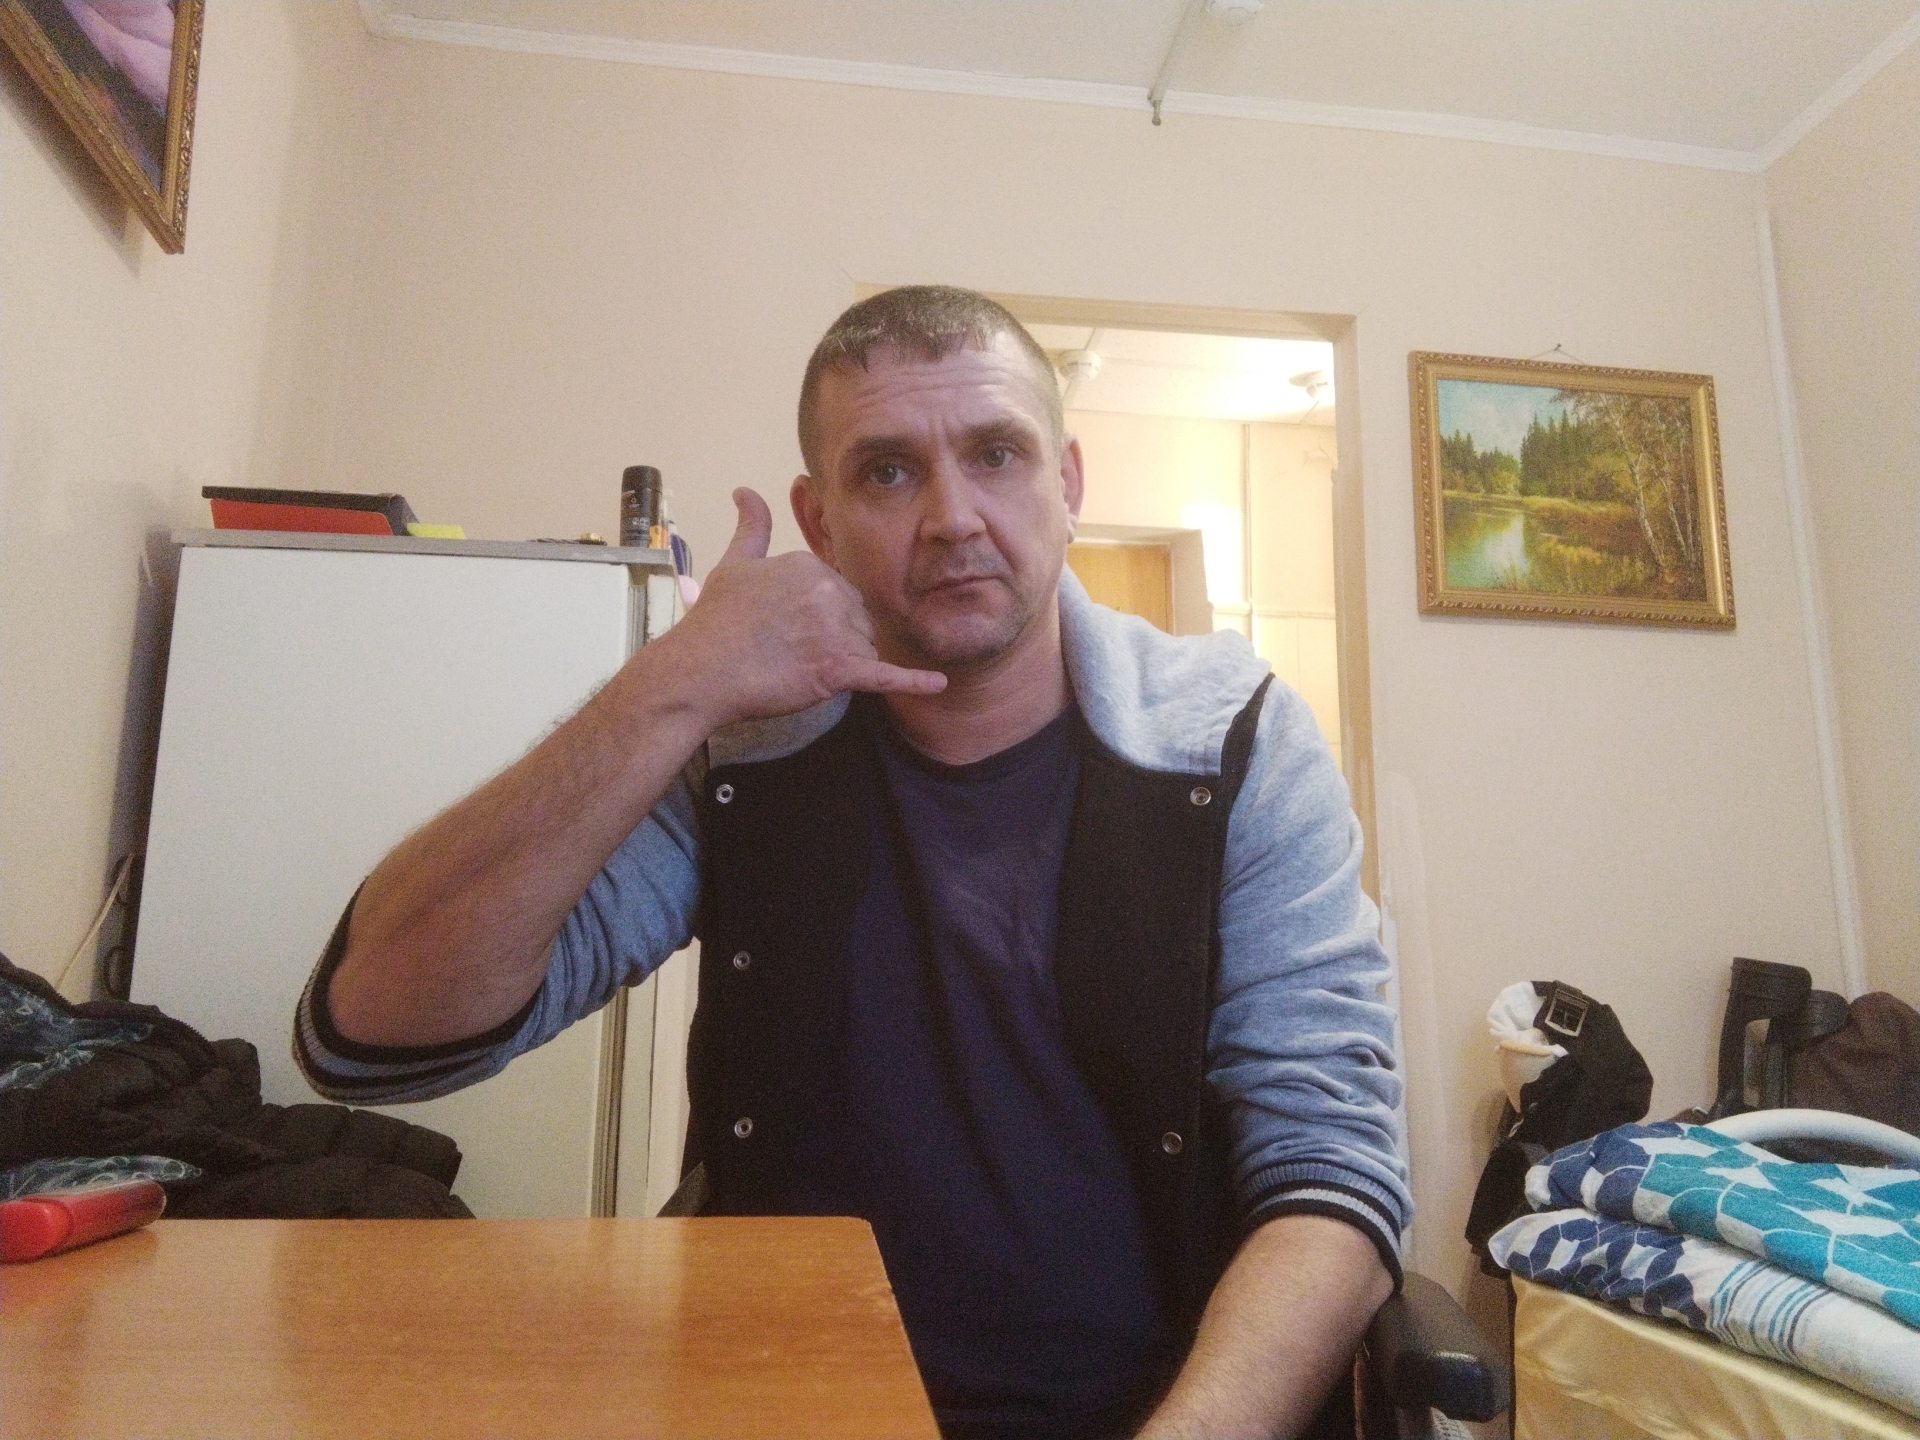
Label: noise